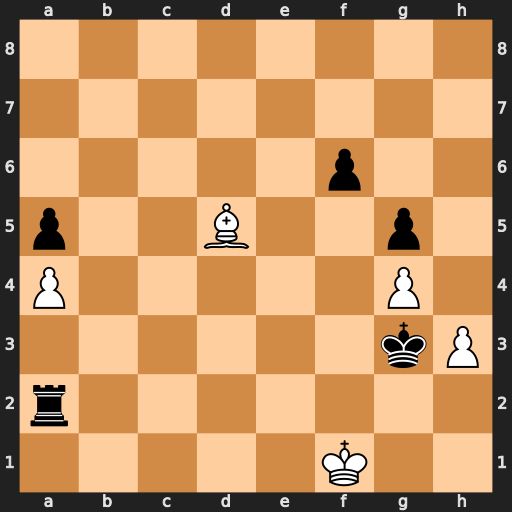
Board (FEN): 8/8/5p2/p2B2p1/P5P1/6kP/r7/5K2
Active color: w
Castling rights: -
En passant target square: -
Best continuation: Bxa2 Kxh3 Be6